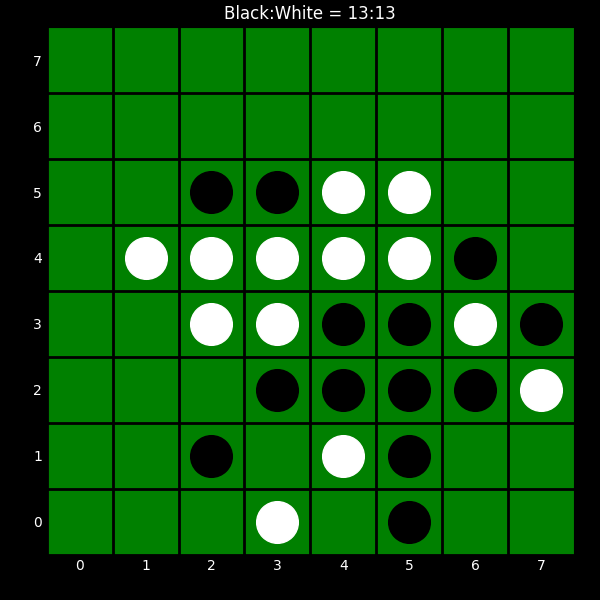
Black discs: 13
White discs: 13